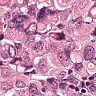
Metastatic tissue present: yes